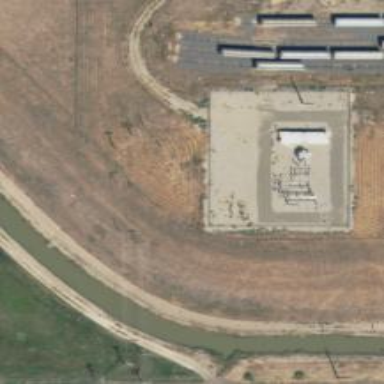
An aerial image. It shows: Power substation.